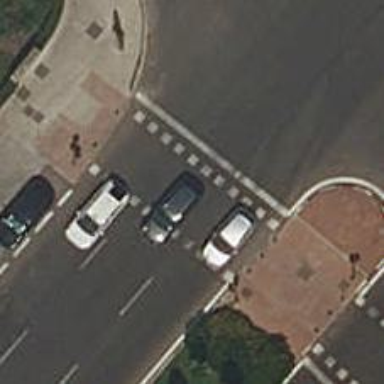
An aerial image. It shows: Footway crossing equipped with traffic signals.